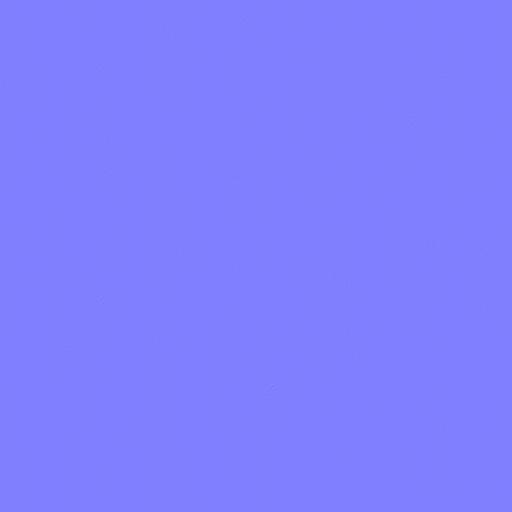
brown orange wood wooden